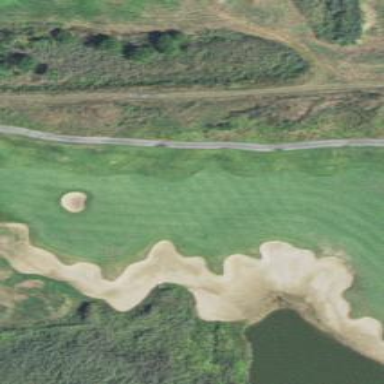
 natural feature used in the sport of golf."